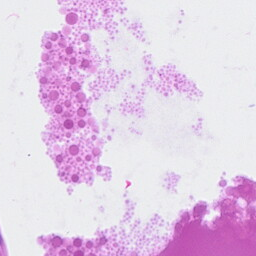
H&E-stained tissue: Ovarian